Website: walmart
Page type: customer-info-address
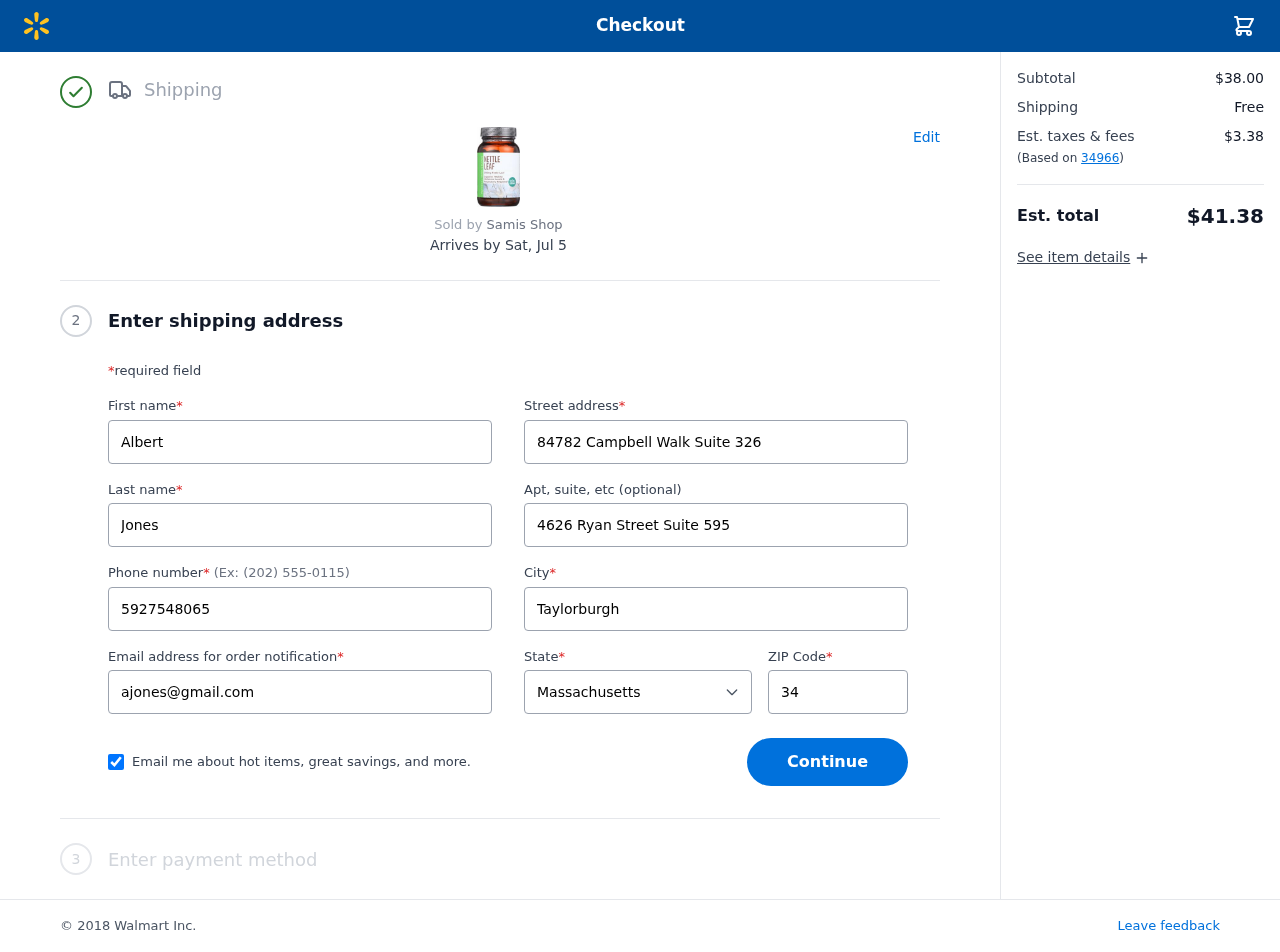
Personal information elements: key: PII_CITY
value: Taylorburgh
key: PII_EMAIL
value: ajones@gmail.com
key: PII_FIRSTNAME
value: Albert
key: PII_LASTNAME
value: Jones
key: PII_PHONE
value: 5927548065
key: PII_POSTCODE
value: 34966
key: PII_STATE
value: Massachusetts
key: PII_STREET
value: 84782 Campbell Walk Suite 326
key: PII_STREET2
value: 4626 Ryan Street Suite 595
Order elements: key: ORDER_DELIVERY_DATE
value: Sat, Jul 5
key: ORDER_SUBTOTAL
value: $38.00
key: ORDER_SHIPPING_COST
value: Free
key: ORDER_TAX
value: $3.38
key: ORDER_TOTAL
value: $41.38